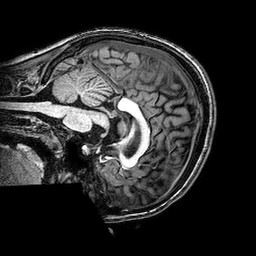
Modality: T1w
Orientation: sagittal
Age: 22
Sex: female
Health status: healthy
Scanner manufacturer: philips
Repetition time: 0.008175 s
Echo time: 0.00375 s